Interaction volume radius: 10 \u00c5
Interaction volume height: 10 \u00c5
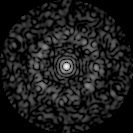
Disorder parameter: 0.8498